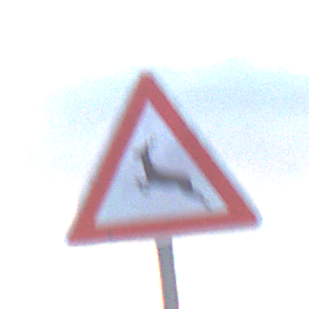
Verkehrszeichen: WildwechselRechts
Umgebung: Outdoor, Nature
Tageszeit: SunriseSunset
Wetter: PartlyCloudy
Licht: Natural
Jahreszeit: NotSpecified
Kontrast: LowContrast